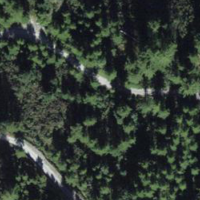
EUNIS habitat code: 43
Species observed at this site:
Ranunculus platanifolius
Chamaenerion angustifolium
Saxifraga cuneifolia
Nucifraga caryocatactes
Rubus saxatilis
Aquila chrysaetos